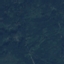
Label: Forest